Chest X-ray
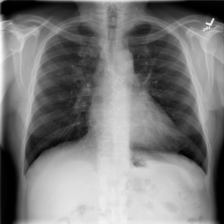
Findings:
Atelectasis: negative
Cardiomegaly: negative
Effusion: negative
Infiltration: negative
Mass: negative
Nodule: negative
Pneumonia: negative
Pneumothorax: negative
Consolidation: negative
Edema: negative
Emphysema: negative
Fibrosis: negative
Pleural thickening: negative
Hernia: negative